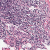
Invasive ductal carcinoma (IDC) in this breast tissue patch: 0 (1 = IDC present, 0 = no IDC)